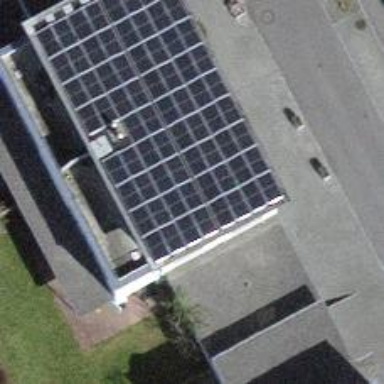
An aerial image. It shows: Solar power generator.